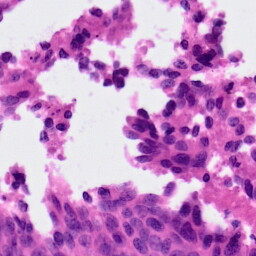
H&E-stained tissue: Ovarian